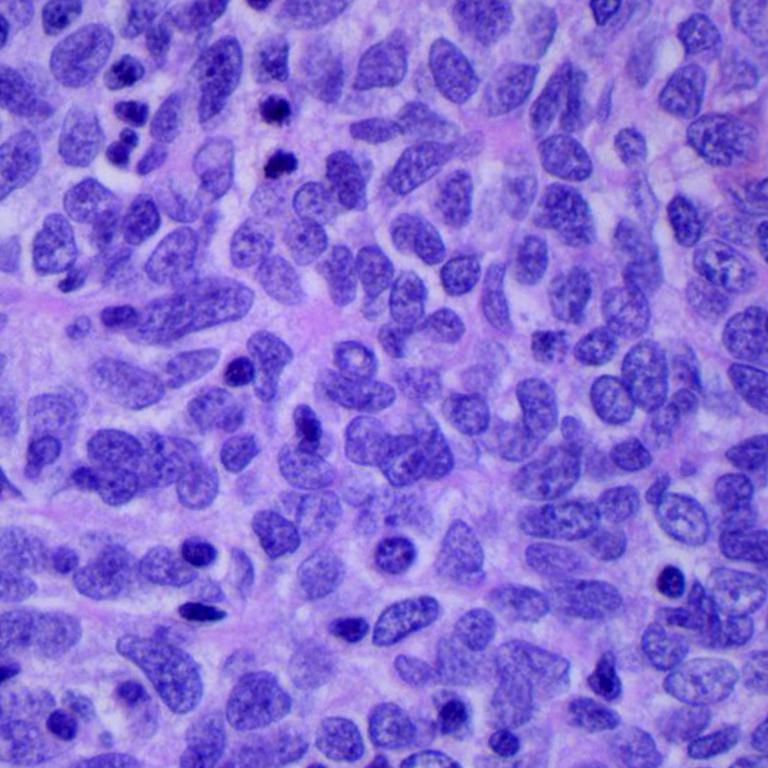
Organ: lung
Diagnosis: squamous carcinomas